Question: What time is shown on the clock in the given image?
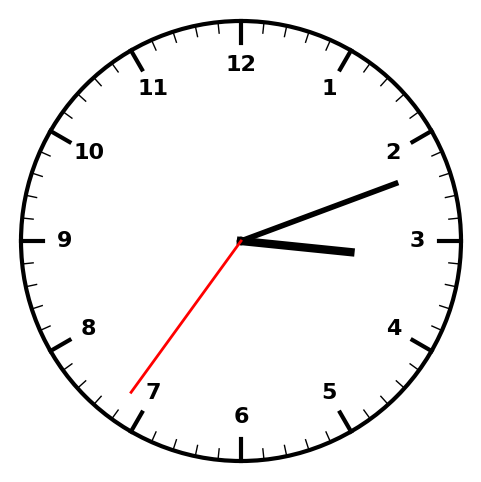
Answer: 03:11:36